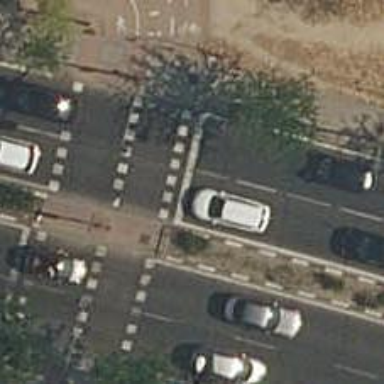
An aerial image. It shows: Road with traffic signals.